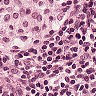
Metastatic tissue present: no